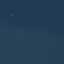
Land use / land cover: SeaLake